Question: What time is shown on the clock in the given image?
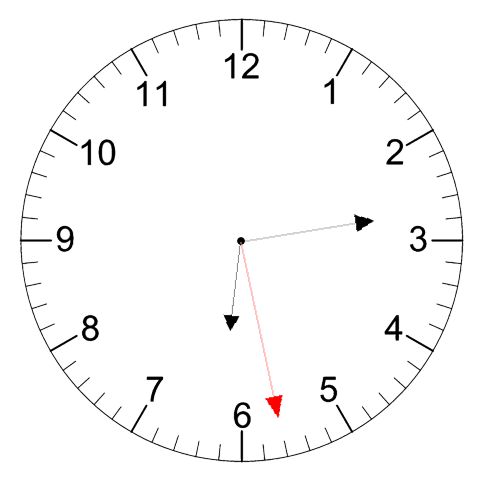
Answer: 06:13:28